Question: I have some Sharepoint-produced HTML markup which is not the best you've seen, and cannot interfere in the markup, but have to style it via CSS.
The markup goes more or less like this:
'''
<div id="searchbox">
<table>
<tr>
<td>
<table class="mstable">
<tr>
<td><input></input></td>
<td><select><option></option><option></option></select></td>
</tr>
</table>
</table>
<div id="fontsize">
<a href=""/>
<a href=""/>
</div>
</div>
'''
Here is the CSS applied
'''
#searchbox {
float: right;
margin-right: 15px;
margin-top: 10px;
text-align: right;
width: 40%;
}
#fontsize {
float: right;
width: 46px;
}
.mstable {
border-collapse: collapse;
margin-left: 2px;
margin-top: 2px;
width: 100%;
color: #000000;
font-family: Verdana;
font-size: 0.7em;
font-style: normal;
font-weight: normal;
}
'''
What I am trying to do is put the fontsize div, next to the table. Currently, after the table there's a break and the fontsize id goes under it.

I set display:inline to all the table descendants of searchbox and the fontsize div, and in Firefox I get the desired result, but in IE (all versions 8 and below) it ignores it..
I know my solution would be to remove these tables and make it div-only but I don't know if I have this possibility..
Edit: I resolved the problem by setting float:left to both table and fontsize div AND setting a width in pixels to the table itself such as to limit it from expanding to the whole searchbox div.
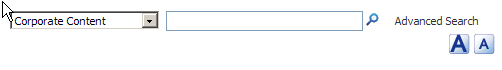
Answer: This should do it for you :
<URL>
works in ie7+
'''
<table>
<tr> // here is
<td> // the problem
<table class="mstable">
<tr>
<td><input></input></td>
<td><select><option></option><option></option></select></td>
</tr>
</table>
</table>
'''
With : <URL>
Without : <URL>